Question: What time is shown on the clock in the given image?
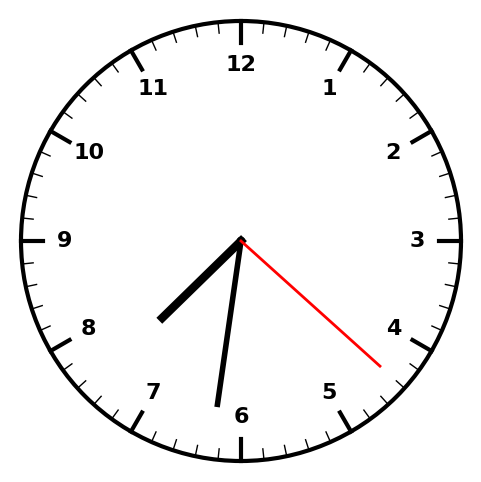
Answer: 07:31:22